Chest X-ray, AP view. Patient: 56 years old, sex M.
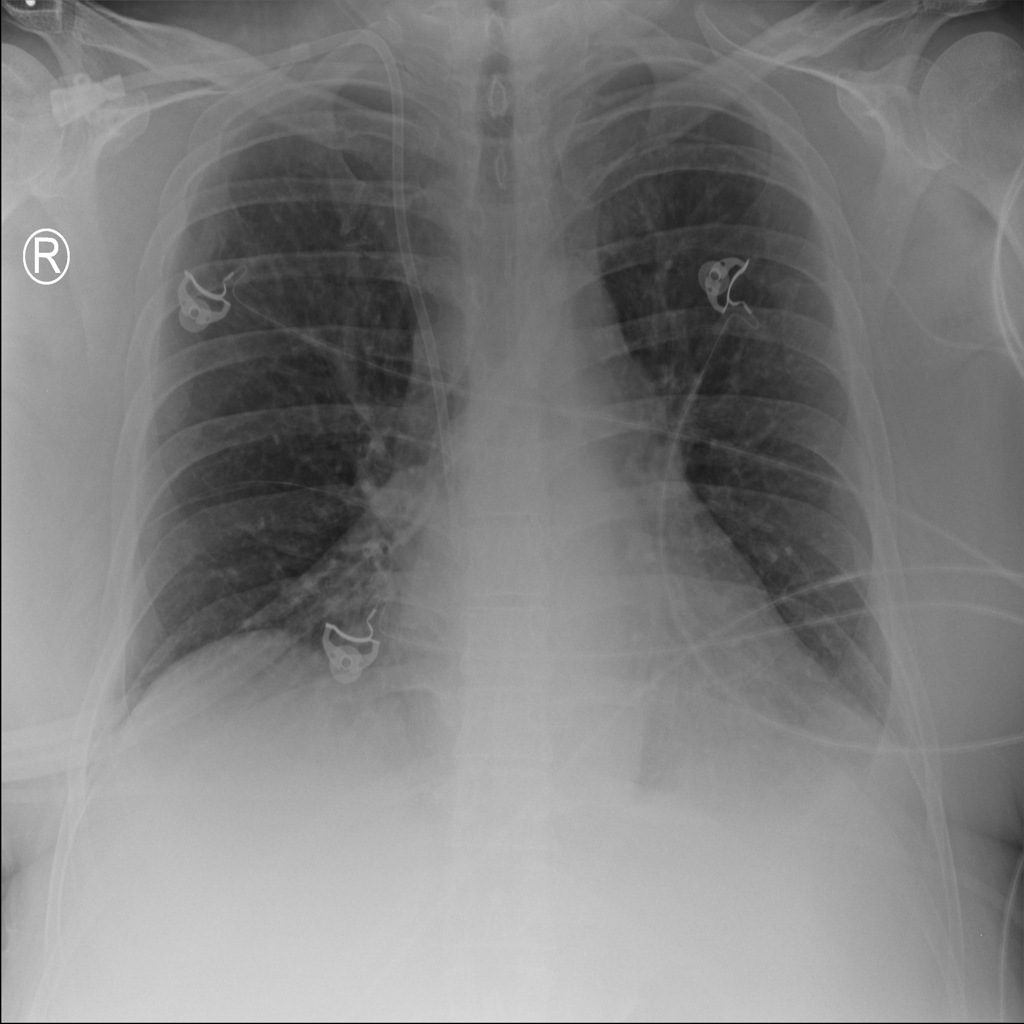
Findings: No Finding